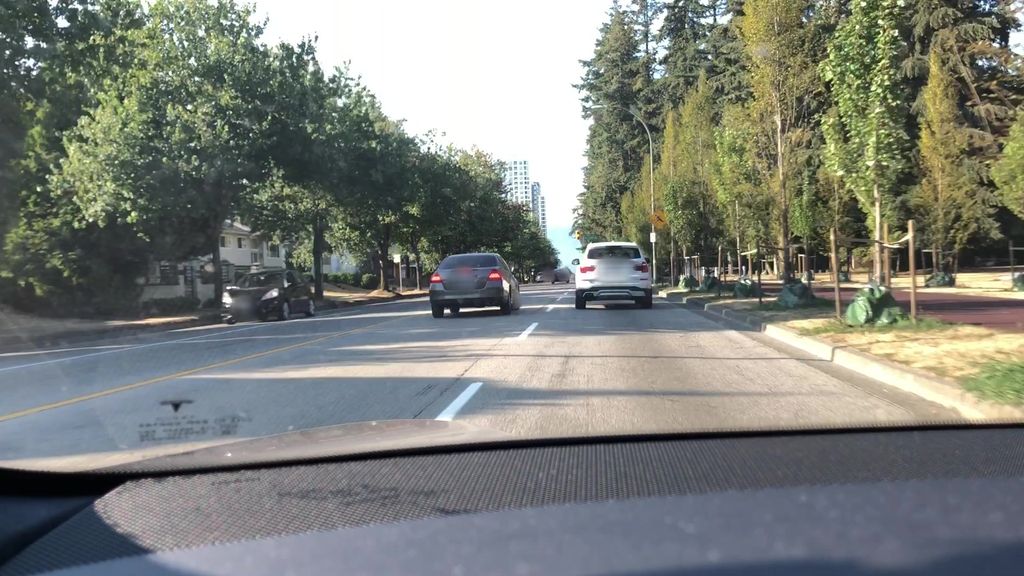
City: vancouver